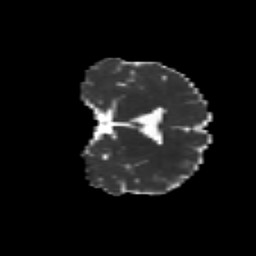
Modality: MD
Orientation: coronal
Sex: male
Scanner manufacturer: siemens
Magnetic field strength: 3 T
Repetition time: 5 s
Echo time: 0.071 s